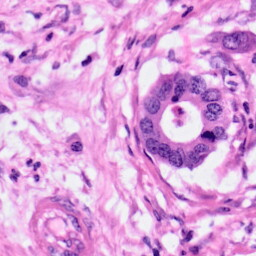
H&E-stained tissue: Pancreatic